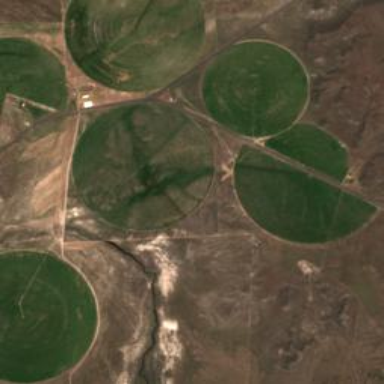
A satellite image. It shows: Farmland with pivot irrigation system.